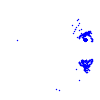
Particle: pion